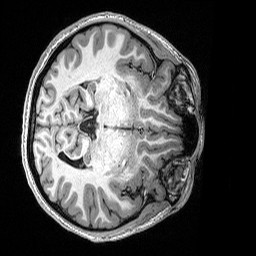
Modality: T1w
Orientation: axial
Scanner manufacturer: siemens
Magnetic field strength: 3 T
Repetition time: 2.53 s
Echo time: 0.0033 s